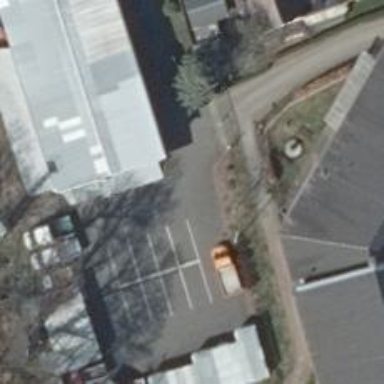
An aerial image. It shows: Asphalt parking aisle designated as service road.